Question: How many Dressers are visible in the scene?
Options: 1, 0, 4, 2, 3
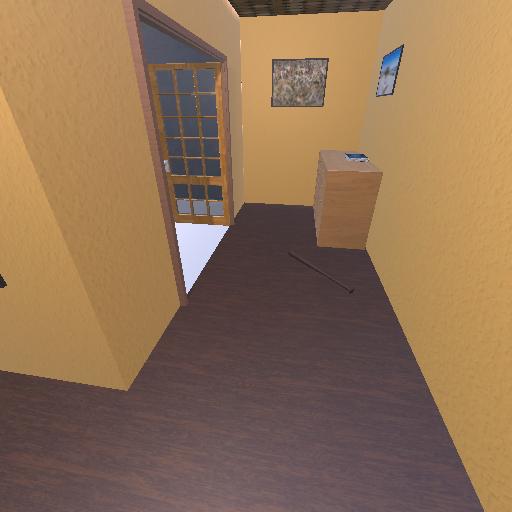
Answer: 1